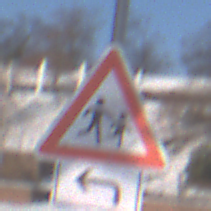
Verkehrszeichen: KinderLinks
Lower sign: RichtungsangabeDurchPfeile2
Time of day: MorningAfternoon
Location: Outdoor (Nature)
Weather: PartlyCloudy
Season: Winter
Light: Natural